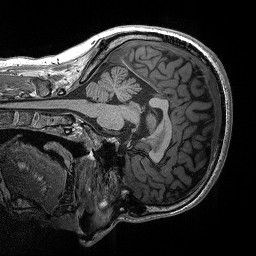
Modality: T1w
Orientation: sagittal
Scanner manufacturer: siemens
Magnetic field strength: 3 T
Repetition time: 2.3 s
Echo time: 0.00298 s